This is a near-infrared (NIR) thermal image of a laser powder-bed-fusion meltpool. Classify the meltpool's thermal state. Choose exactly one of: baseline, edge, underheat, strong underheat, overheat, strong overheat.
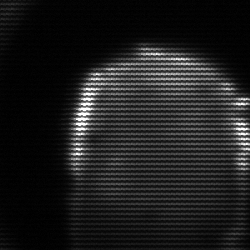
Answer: edge